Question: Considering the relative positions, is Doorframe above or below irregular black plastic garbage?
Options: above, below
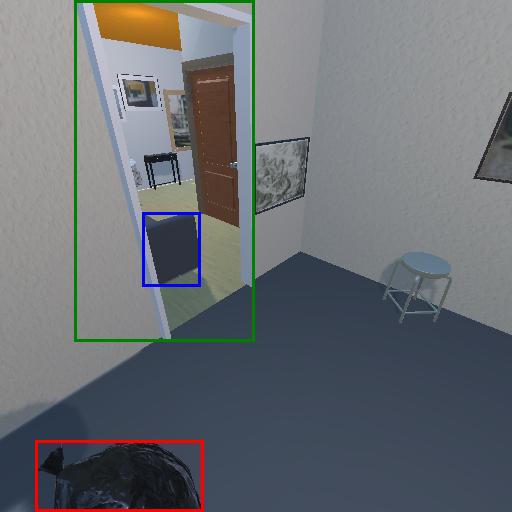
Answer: above